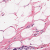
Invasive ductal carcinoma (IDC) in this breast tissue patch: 0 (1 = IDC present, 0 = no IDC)